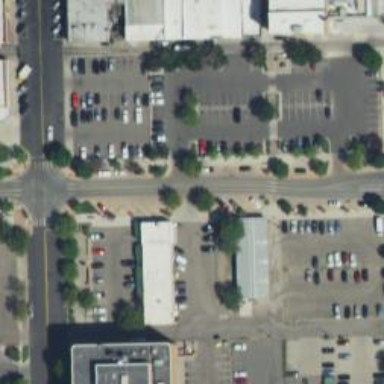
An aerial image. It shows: Parking space.